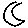
Label: moon